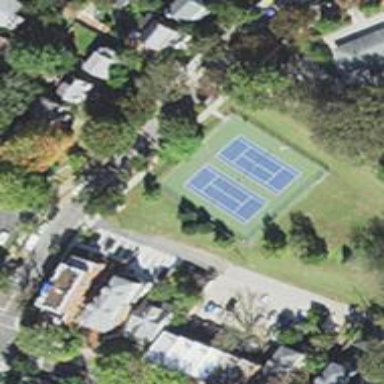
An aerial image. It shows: Tennis court on the leisure land pitch.